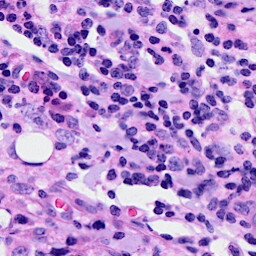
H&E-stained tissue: Breast